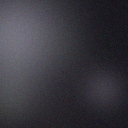
Screen state: off